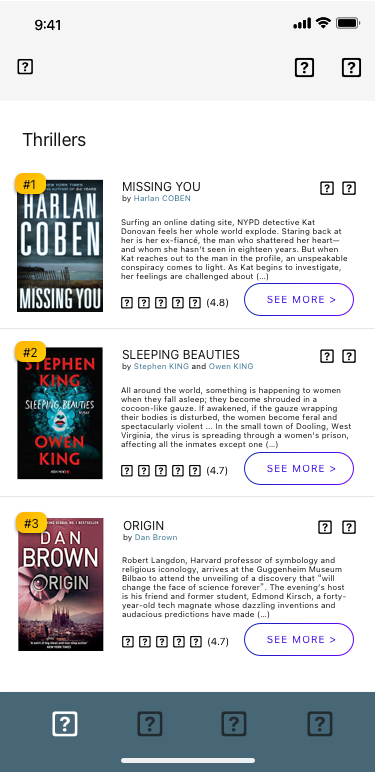
Text in this UI design:
#3
Robert Langdon, Harvard professor of symbology and religious iconology, arrives at the Guggenheim Museum Bilbao to attend the unveiling of a discovery that “will change the face of science forever”. The evening’s host is his friend and former student, Edmond Kirsch, a forty-year-old tech magnate whose dazzling inventions and audacious predictions have made (…)
by Dan Brown
ORIGIN







(4.7)
#2
All around the world, something is happening to women when they fall asleep; they become shrouded in a cocoon-like gauze. If awakened, if the gauze wrapping their bodies is disturbed, the women become feral and spectacularly violent ... In the small town of Dooling, West Virginia, the virus is spreading through a women's prison, affecting all the inmates except one (…)
by Stephen KING and Owen KING
SLEEPING BEAUTIES







(4.7)
SEE MORE >
#1
Surfing an online dating site, NYPD detective Kat Donovan feels her whole world explode. Staring back at her is her ex-fiancé, the man who shattered her heart—and whom she hasn’t seen in eighteen years. But when Kat reaches out to the man in the profile, an unspeakable conspiracy comes to light. As Kat begins to investigate, her feelings are challenged about (…)
by Harlan COBEN
MISSING YOU







(4.8)
SEE MORE >
Thrillers
SEE MORE >